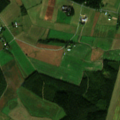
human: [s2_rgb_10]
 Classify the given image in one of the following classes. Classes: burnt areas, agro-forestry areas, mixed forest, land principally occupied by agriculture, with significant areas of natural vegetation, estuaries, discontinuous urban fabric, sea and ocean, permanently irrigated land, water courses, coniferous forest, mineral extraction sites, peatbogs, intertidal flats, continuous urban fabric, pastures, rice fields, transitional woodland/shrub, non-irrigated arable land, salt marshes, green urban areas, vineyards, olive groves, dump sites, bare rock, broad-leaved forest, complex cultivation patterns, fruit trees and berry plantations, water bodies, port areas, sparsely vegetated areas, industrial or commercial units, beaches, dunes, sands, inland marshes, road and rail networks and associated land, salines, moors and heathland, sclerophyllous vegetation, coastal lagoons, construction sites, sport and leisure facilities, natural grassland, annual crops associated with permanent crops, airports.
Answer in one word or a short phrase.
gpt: non-irrigated arable land, coniferous forest, mixed forest